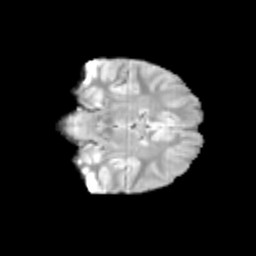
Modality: T2w
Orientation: coronal
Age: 13
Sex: female
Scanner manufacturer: siemens
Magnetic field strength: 3 T
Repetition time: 3.8 s
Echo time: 0.07 s